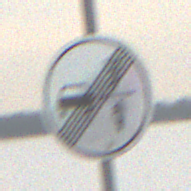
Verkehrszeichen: EndeVerbotUeberholenEinspurigeFahrzeuge
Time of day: MorningAfternoon
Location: Outdoor (Nature)
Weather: Overcast
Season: Winter
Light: Natural